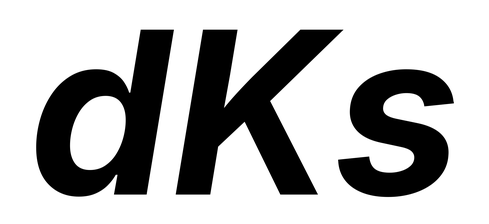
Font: Inter-Italic_Bold_Italic